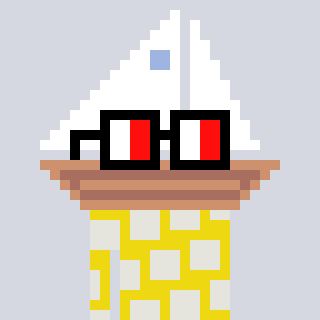
a pixel art character with square glasses with black frames and red eyes, a sailboat-shaped head and a yellow-colored body on a cool background